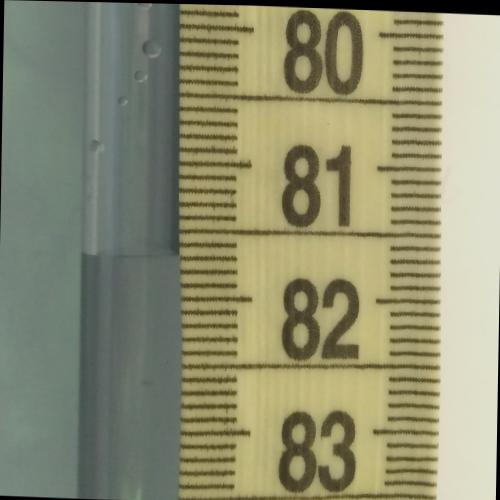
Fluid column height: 81.7 cm